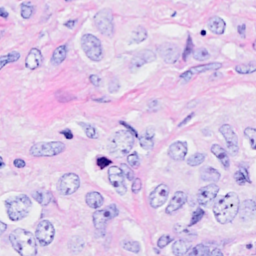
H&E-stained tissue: Breast